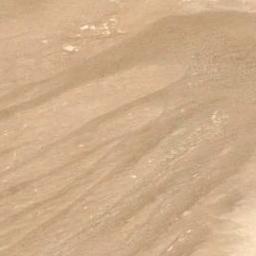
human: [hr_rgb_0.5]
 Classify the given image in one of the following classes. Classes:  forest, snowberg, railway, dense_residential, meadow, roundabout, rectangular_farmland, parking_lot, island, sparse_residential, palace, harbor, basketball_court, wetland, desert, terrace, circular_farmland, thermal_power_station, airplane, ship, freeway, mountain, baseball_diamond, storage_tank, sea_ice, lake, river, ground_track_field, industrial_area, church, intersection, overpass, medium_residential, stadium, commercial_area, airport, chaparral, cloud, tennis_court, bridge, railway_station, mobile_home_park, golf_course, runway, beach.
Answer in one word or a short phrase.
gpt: desert